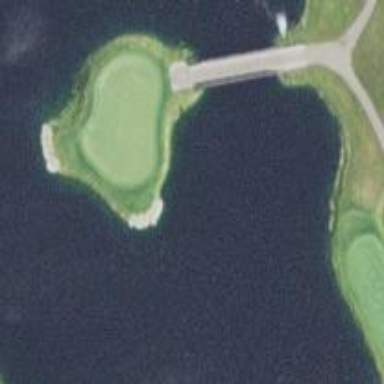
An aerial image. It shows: Golf hole.